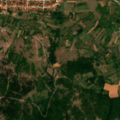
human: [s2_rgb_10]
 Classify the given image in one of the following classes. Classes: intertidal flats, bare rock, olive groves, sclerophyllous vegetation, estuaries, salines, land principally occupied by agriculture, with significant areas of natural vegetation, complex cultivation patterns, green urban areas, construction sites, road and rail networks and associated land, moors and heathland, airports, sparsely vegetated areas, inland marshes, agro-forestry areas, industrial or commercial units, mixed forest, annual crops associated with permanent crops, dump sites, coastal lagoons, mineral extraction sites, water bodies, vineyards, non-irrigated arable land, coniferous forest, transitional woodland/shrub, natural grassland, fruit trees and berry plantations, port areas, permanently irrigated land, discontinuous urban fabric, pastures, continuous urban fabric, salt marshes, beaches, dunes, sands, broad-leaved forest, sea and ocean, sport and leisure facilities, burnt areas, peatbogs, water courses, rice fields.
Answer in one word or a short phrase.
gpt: discontinuous urban fabric, complex cultivation patterns, land principally occupied by agriculture, with significant areas of natural vegetation, broad-leaved forest, mixed forest, natural grassland